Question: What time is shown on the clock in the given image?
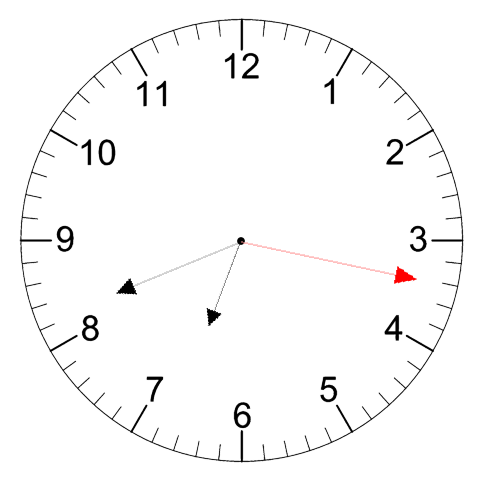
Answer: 06:41:17